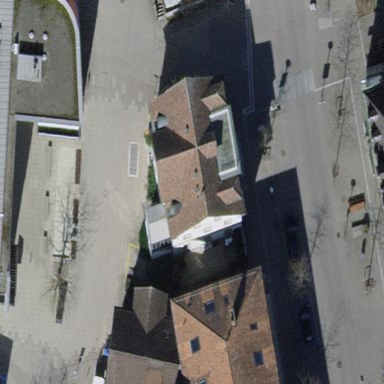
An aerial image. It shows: Office building.